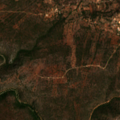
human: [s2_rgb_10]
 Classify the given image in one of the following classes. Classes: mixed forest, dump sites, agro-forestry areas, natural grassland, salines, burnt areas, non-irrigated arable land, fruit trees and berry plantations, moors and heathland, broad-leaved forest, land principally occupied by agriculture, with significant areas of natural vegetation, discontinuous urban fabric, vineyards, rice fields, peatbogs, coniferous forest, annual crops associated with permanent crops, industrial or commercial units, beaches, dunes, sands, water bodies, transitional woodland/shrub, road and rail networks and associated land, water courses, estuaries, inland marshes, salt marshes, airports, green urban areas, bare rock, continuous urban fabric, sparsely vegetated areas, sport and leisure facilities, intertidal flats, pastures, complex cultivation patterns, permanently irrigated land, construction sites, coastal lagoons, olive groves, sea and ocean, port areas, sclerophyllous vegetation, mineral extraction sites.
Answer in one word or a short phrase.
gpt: annual crops associated with permanent crops, sclerophyllous vegetation